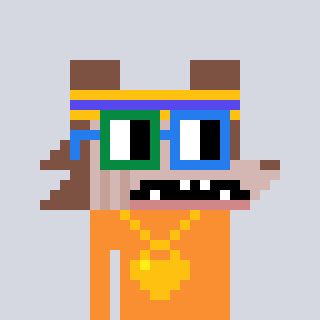
a pixel art character with square green and blue glasses, a werewolf-shaped head and a orange-colored body on a cool background